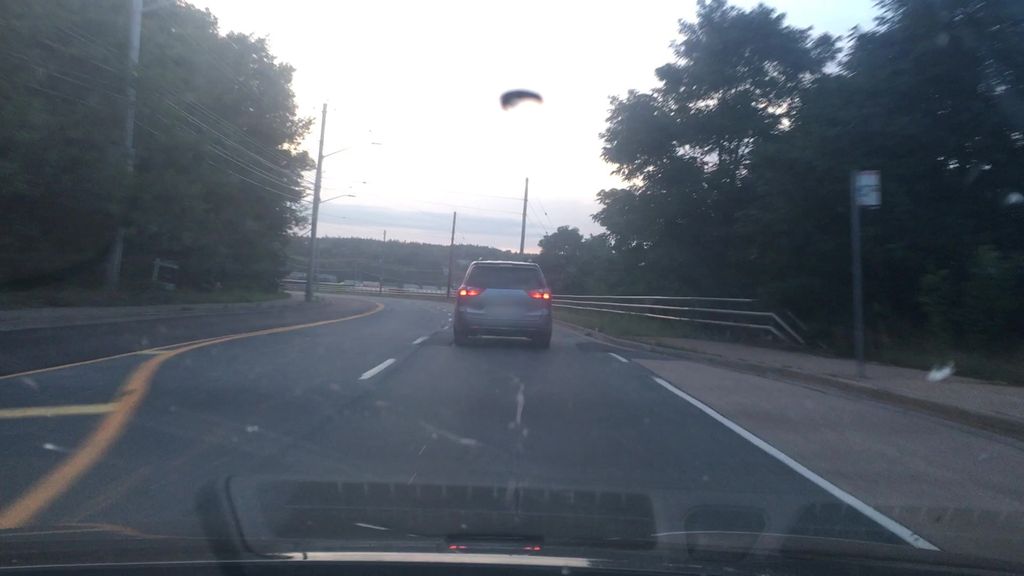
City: halifax